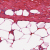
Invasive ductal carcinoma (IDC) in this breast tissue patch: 0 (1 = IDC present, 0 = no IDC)